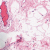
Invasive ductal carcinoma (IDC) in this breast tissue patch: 0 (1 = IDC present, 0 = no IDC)